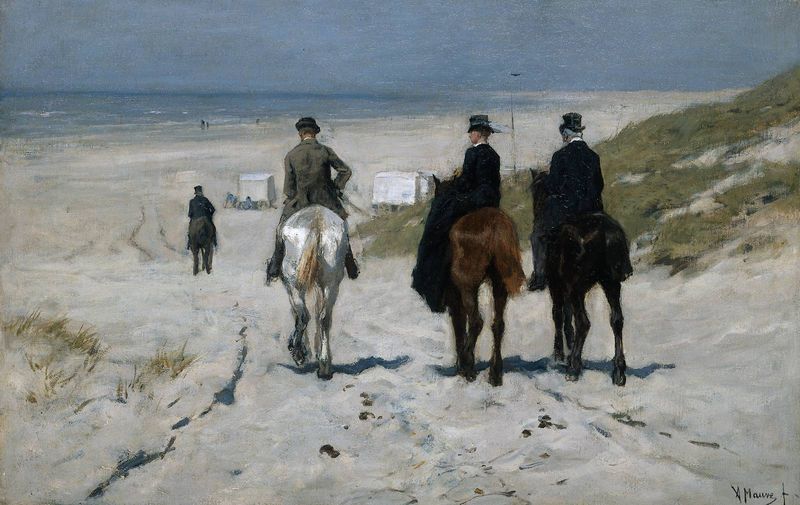
Titel: Morgenritt am Strand
Künstler: Anton Mauve
Standort: Amsterdam
Institution: Rijksmuseum
Schlagwörter: blau, dunkel, gemälde, gruppe, himmel, mann, meer, schatten, wasser, weiß, aquarell, frauen, grün, impressionismus, landschaft, menschen, ocker, sand, see, ufer, braun, frau, grau, hell, hut, hüte, kleid, licht, männer, rücken, schwarz, dame, gebäude, gras, haus, rasen, weg, wiese, beige, herren, malerei, zylinder, alt, anzug, anzüge, jacke, mütze, signatur, öl, ferne, gräser, halme, horizont, horizontlinie, hügel, natur, weite, sonne, realismus, drei, pferd, pferde, reiter, ausritt, rappe, reiterin, ritt, schwanz, schweif, gischt, küste, rückenansicht, sommer, strand, wellen, fahne, spuren, düne, dünen, hütten, ausflug, spur, wagen, böschung, flut, ostsee, querformat, seestück, monet, manet, gehrock, ebbe, wei, vier, unterschrift, hinten, schimmel, damensattel, damensitz, trüb, rückansicht, fuchs, blua, wagenspuren, begleitung, dünengras, herrenreiter, identifikationsfigur, impressionsismus, rappen, schweife, spaziergänger, stange, strandbild, strandbuden, strandhafer, strandkabinen, windhose, rillen, stran, zelt, zelte, europa, bewuchs, dänemark, trio, pferdeäpfel, weeg, drei reiter, po, 19. jh, liebermann 4 reiter, frau im frauensattel, sandstrand meer